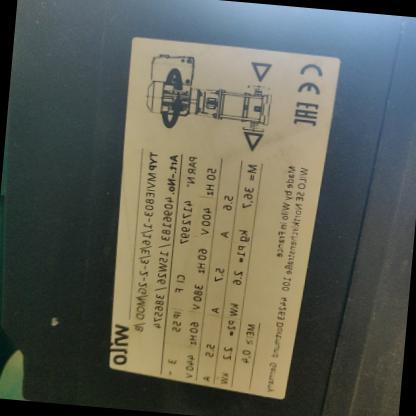
Klasa: tabliczka-znamionowa